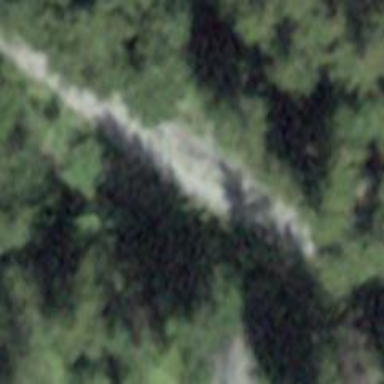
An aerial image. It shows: Gravel track with grade3 tracktype.